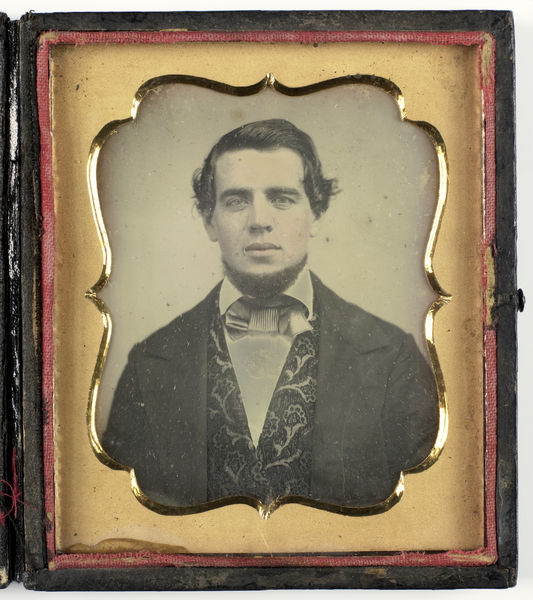
Titel: Portret man met baard
Standort: Amsterdam
Institution: Rijksmuseum
Schlagwörter: face, hair, portrait, man, suit, black and white, beard, jacket, tie, person, waistcoat, figure, clothing, photograph, daguerreotype, album, carte de visite, souvenir, fiture